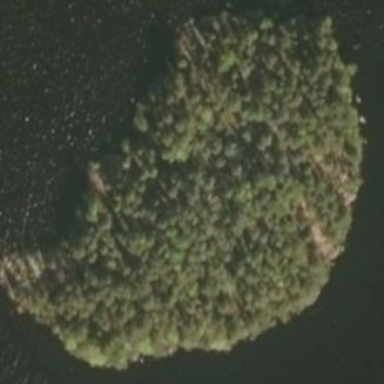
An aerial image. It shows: Island.